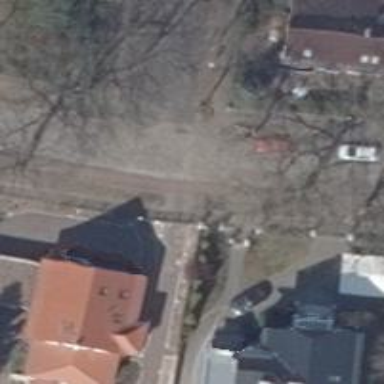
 with the sidewalk on the right having dirt surface."